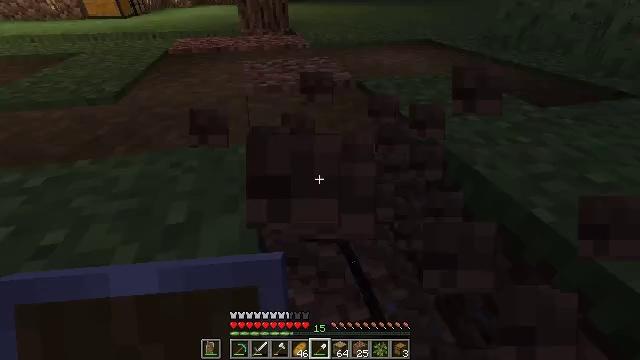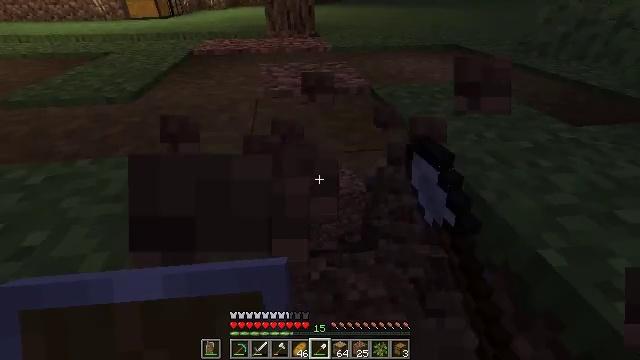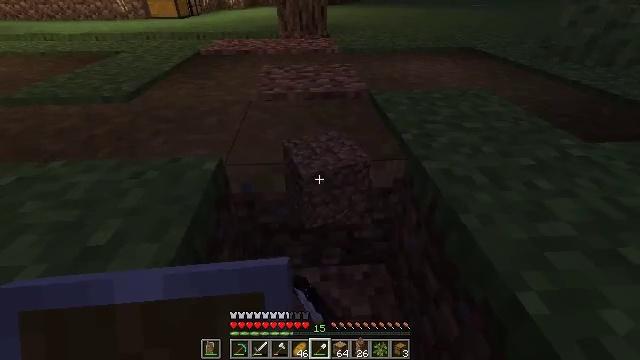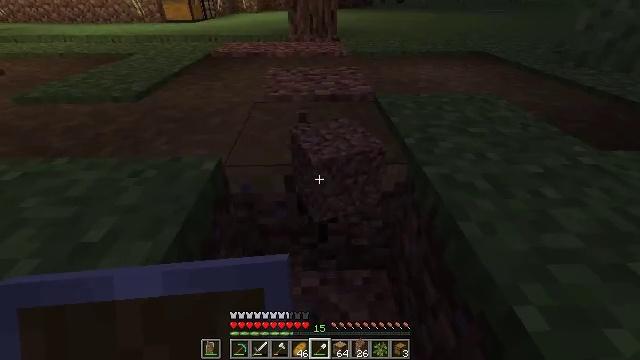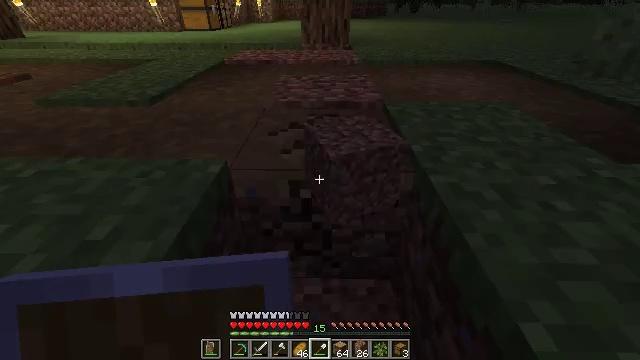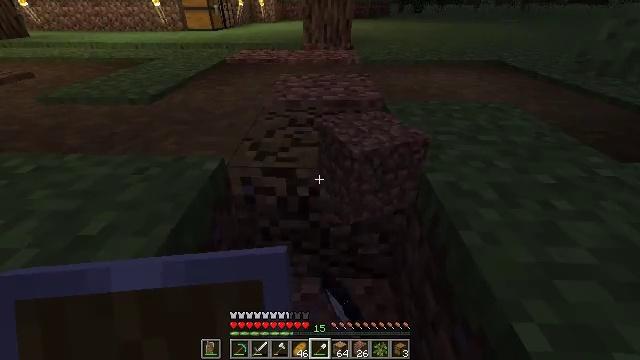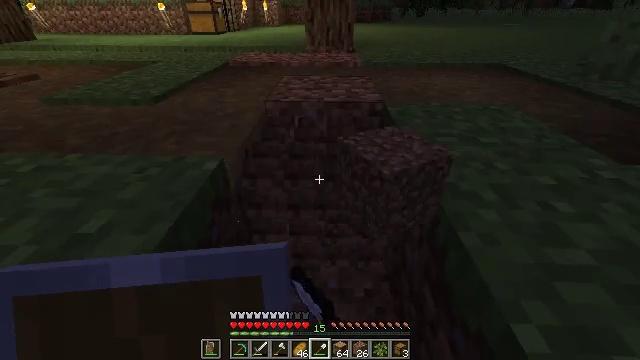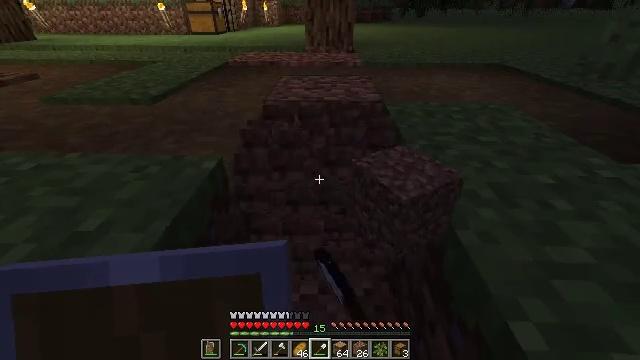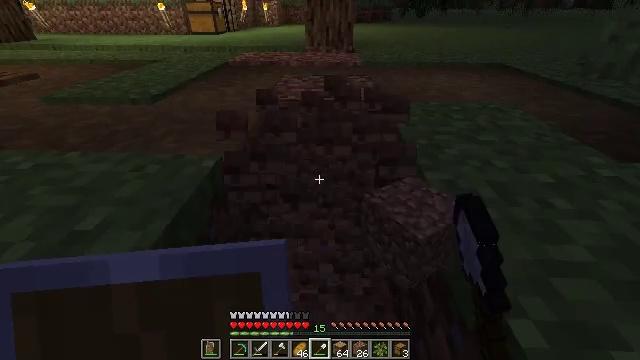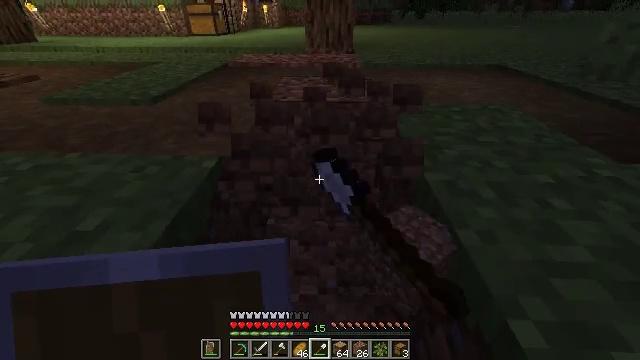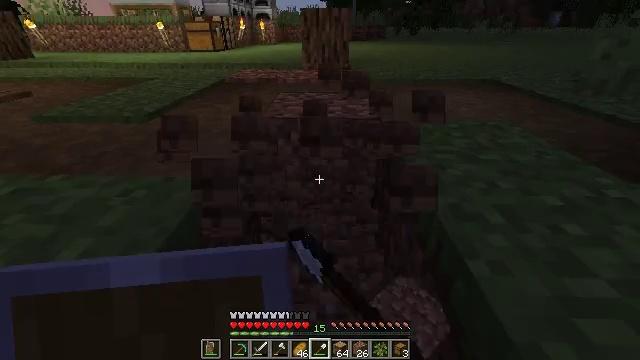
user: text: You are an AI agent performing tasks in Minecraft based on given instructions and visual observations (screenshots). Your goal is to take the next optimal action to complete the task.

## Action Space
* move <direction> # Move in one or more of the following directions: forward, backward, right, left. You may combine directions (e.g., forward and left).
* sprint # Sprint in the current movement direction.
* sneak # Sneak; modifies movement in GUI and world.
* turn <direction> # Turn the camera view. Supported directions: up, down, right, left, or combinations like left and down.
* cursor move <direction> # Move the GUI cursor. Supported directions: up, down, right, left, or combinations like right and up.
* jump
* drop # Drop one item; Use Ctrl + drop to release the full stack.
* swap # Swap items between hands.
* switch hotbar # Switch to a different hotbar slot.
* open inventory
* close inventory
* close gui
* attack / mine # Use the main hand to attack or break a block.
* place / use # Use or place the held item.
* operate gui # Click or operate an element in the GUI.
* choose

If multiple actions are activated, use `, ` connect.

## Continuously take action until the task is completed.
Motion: motion action
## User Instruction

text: Mine the grass path to create a new path.
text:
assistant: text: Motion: move forward and move right, turn left, attack / mine
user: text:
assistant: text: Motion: turn left, attack / mine
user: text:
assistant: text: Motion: turn left, attack / mine
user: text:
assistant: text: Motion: turn left and up, attack / mine
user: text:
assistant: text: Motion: attack / mine
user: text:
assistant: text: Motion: attack / mine
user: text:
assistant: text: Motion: attack / mine
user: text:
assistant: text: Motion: attack / mine
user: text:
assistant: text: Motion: attack / mine
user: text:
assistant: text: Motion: move forward, turn up, attack / mine
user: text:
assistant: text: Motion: attack / mine